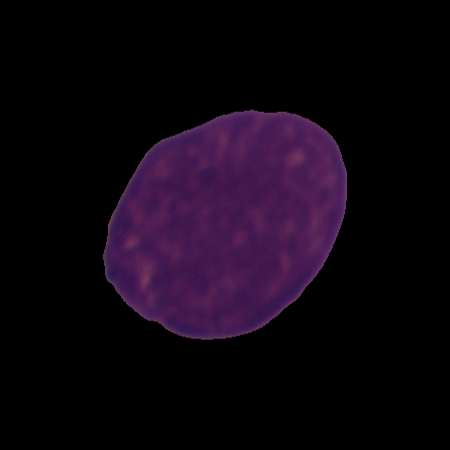
Label: cancer